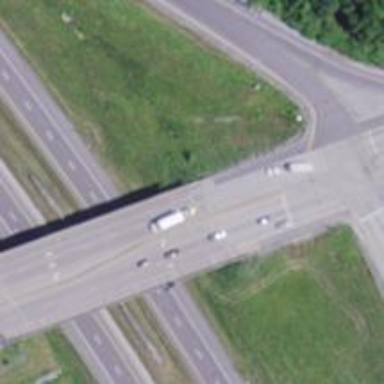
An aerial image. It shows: Bridge over dual carriageway trunk highway.